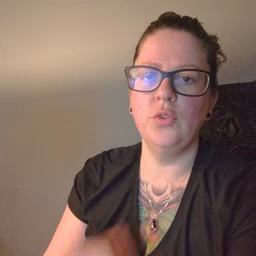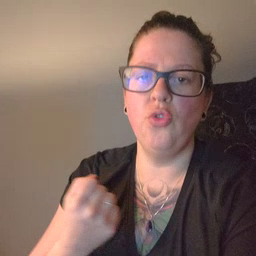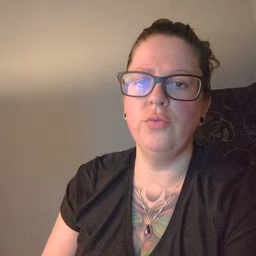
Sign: car